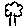
Label: tree